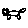
Label: cat